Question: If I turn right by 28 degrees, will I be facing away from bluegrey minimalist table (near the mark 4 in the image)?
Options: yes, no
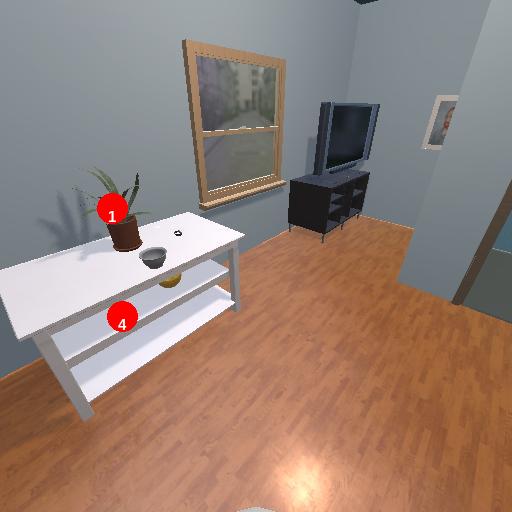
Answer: yes